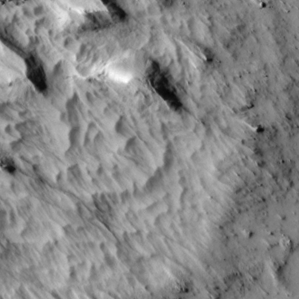
Label: non_frost